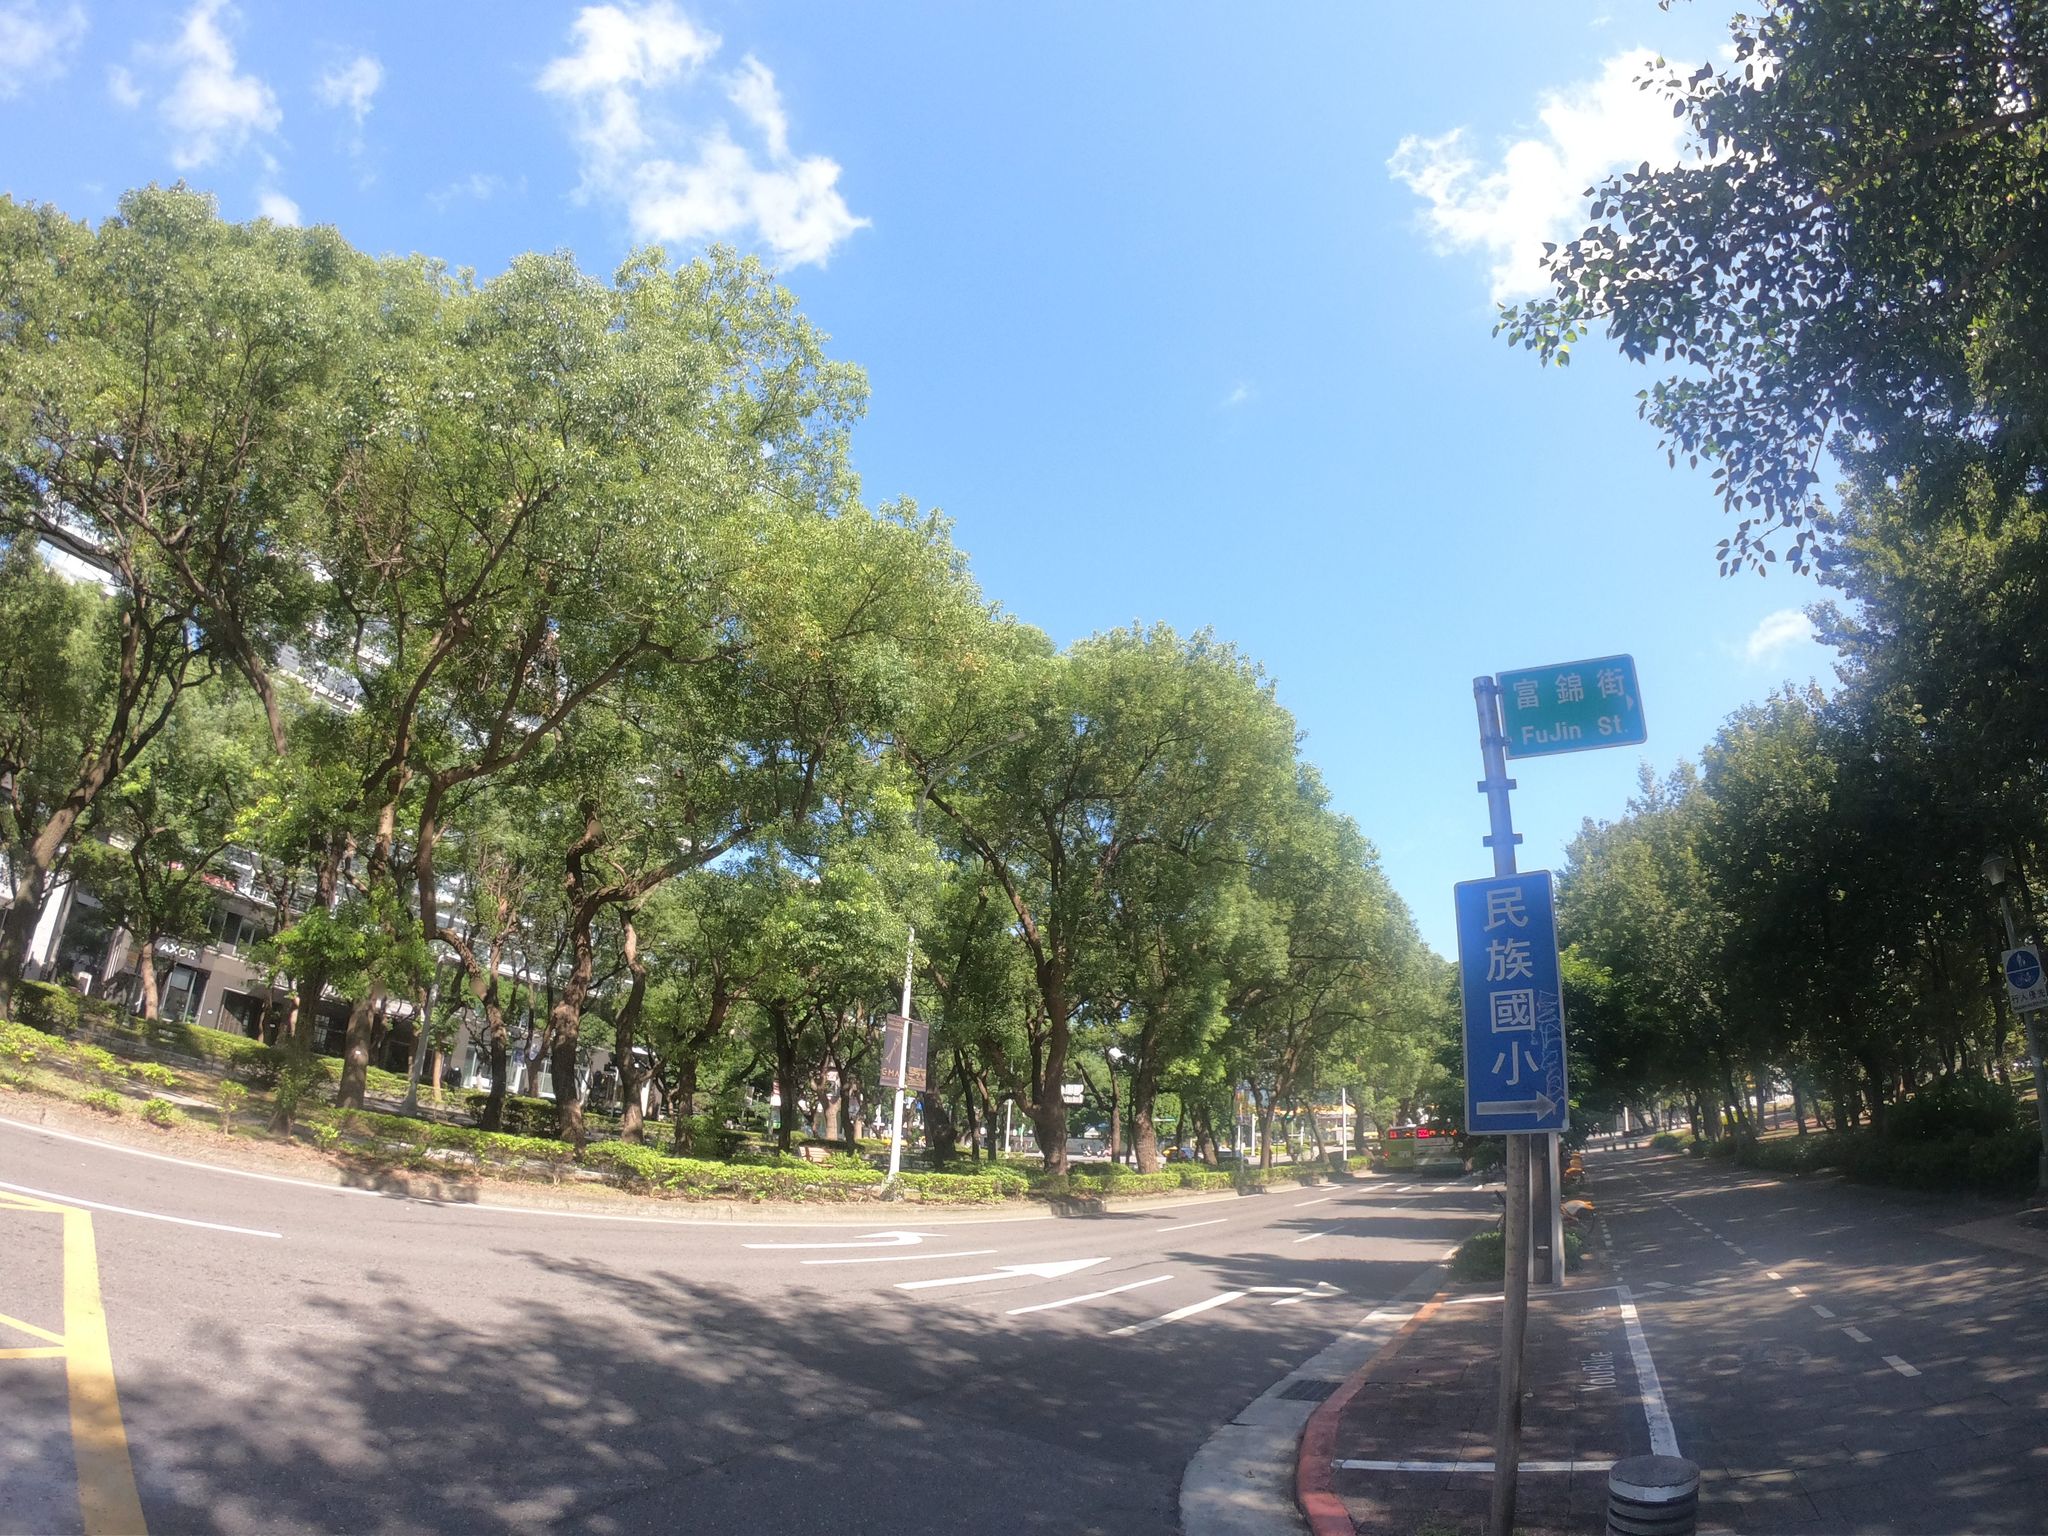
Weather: clear
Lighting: day
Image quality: good
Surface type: cycling surface
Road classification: footway
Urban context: urban centre
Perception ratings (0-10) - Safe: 7.02, Lively: 7.54, Beautiful: 8.94, Boring: 4.13, Depressing: 2.64, Wealthy: 8.12